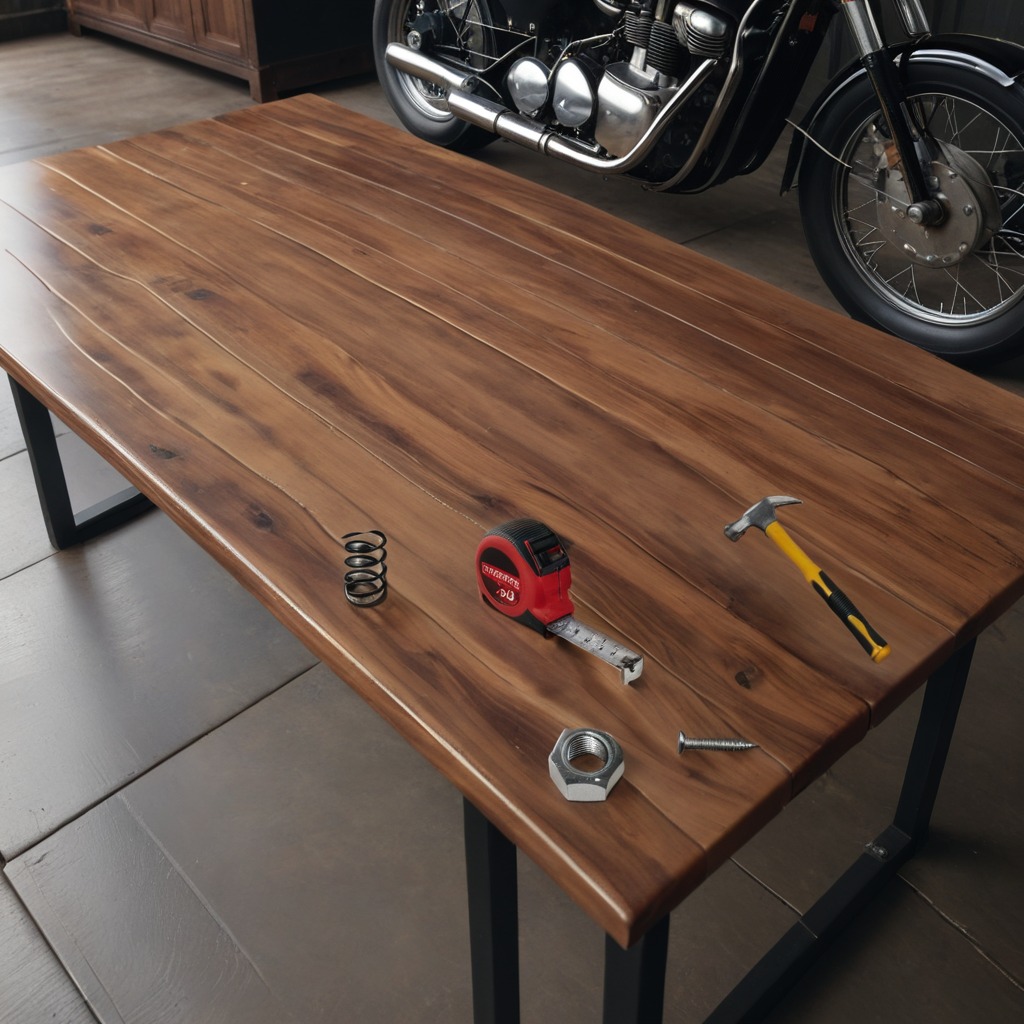
A measuring tape, a metal machine screw, a hammer, a coiled metal spring, and a metal nut are lying on the oil-spilled wooden table in a vintage motorcycle garage.